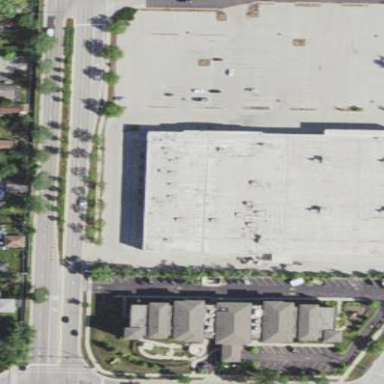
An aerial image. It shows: Retail building.